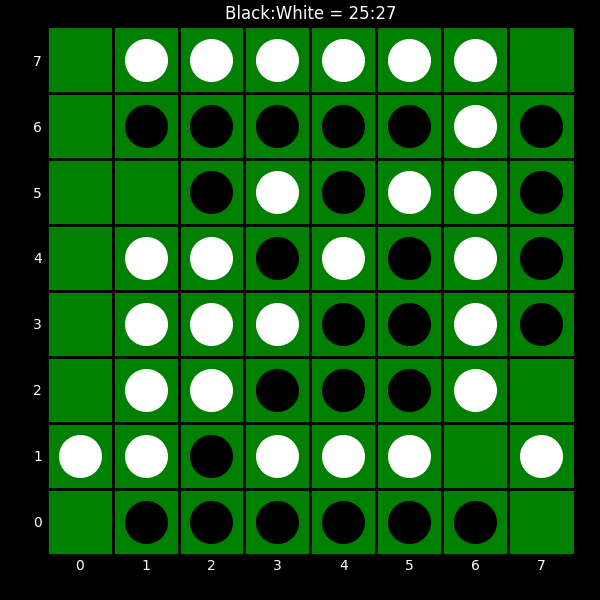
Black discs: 25
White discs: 27